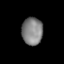
Tissue: lung
Cell type: Endothelial cells
Senescence score: 0.5634
Nuclear area (px): 565
Mean DAPI intensity: 128.54